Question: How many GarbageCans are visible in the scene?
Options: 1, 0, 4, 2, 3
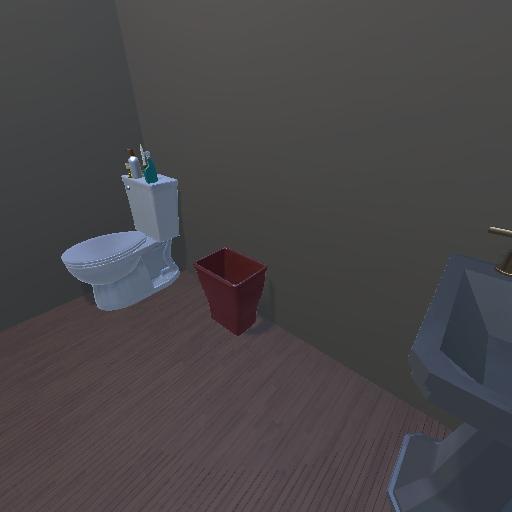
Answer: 1